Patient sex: M
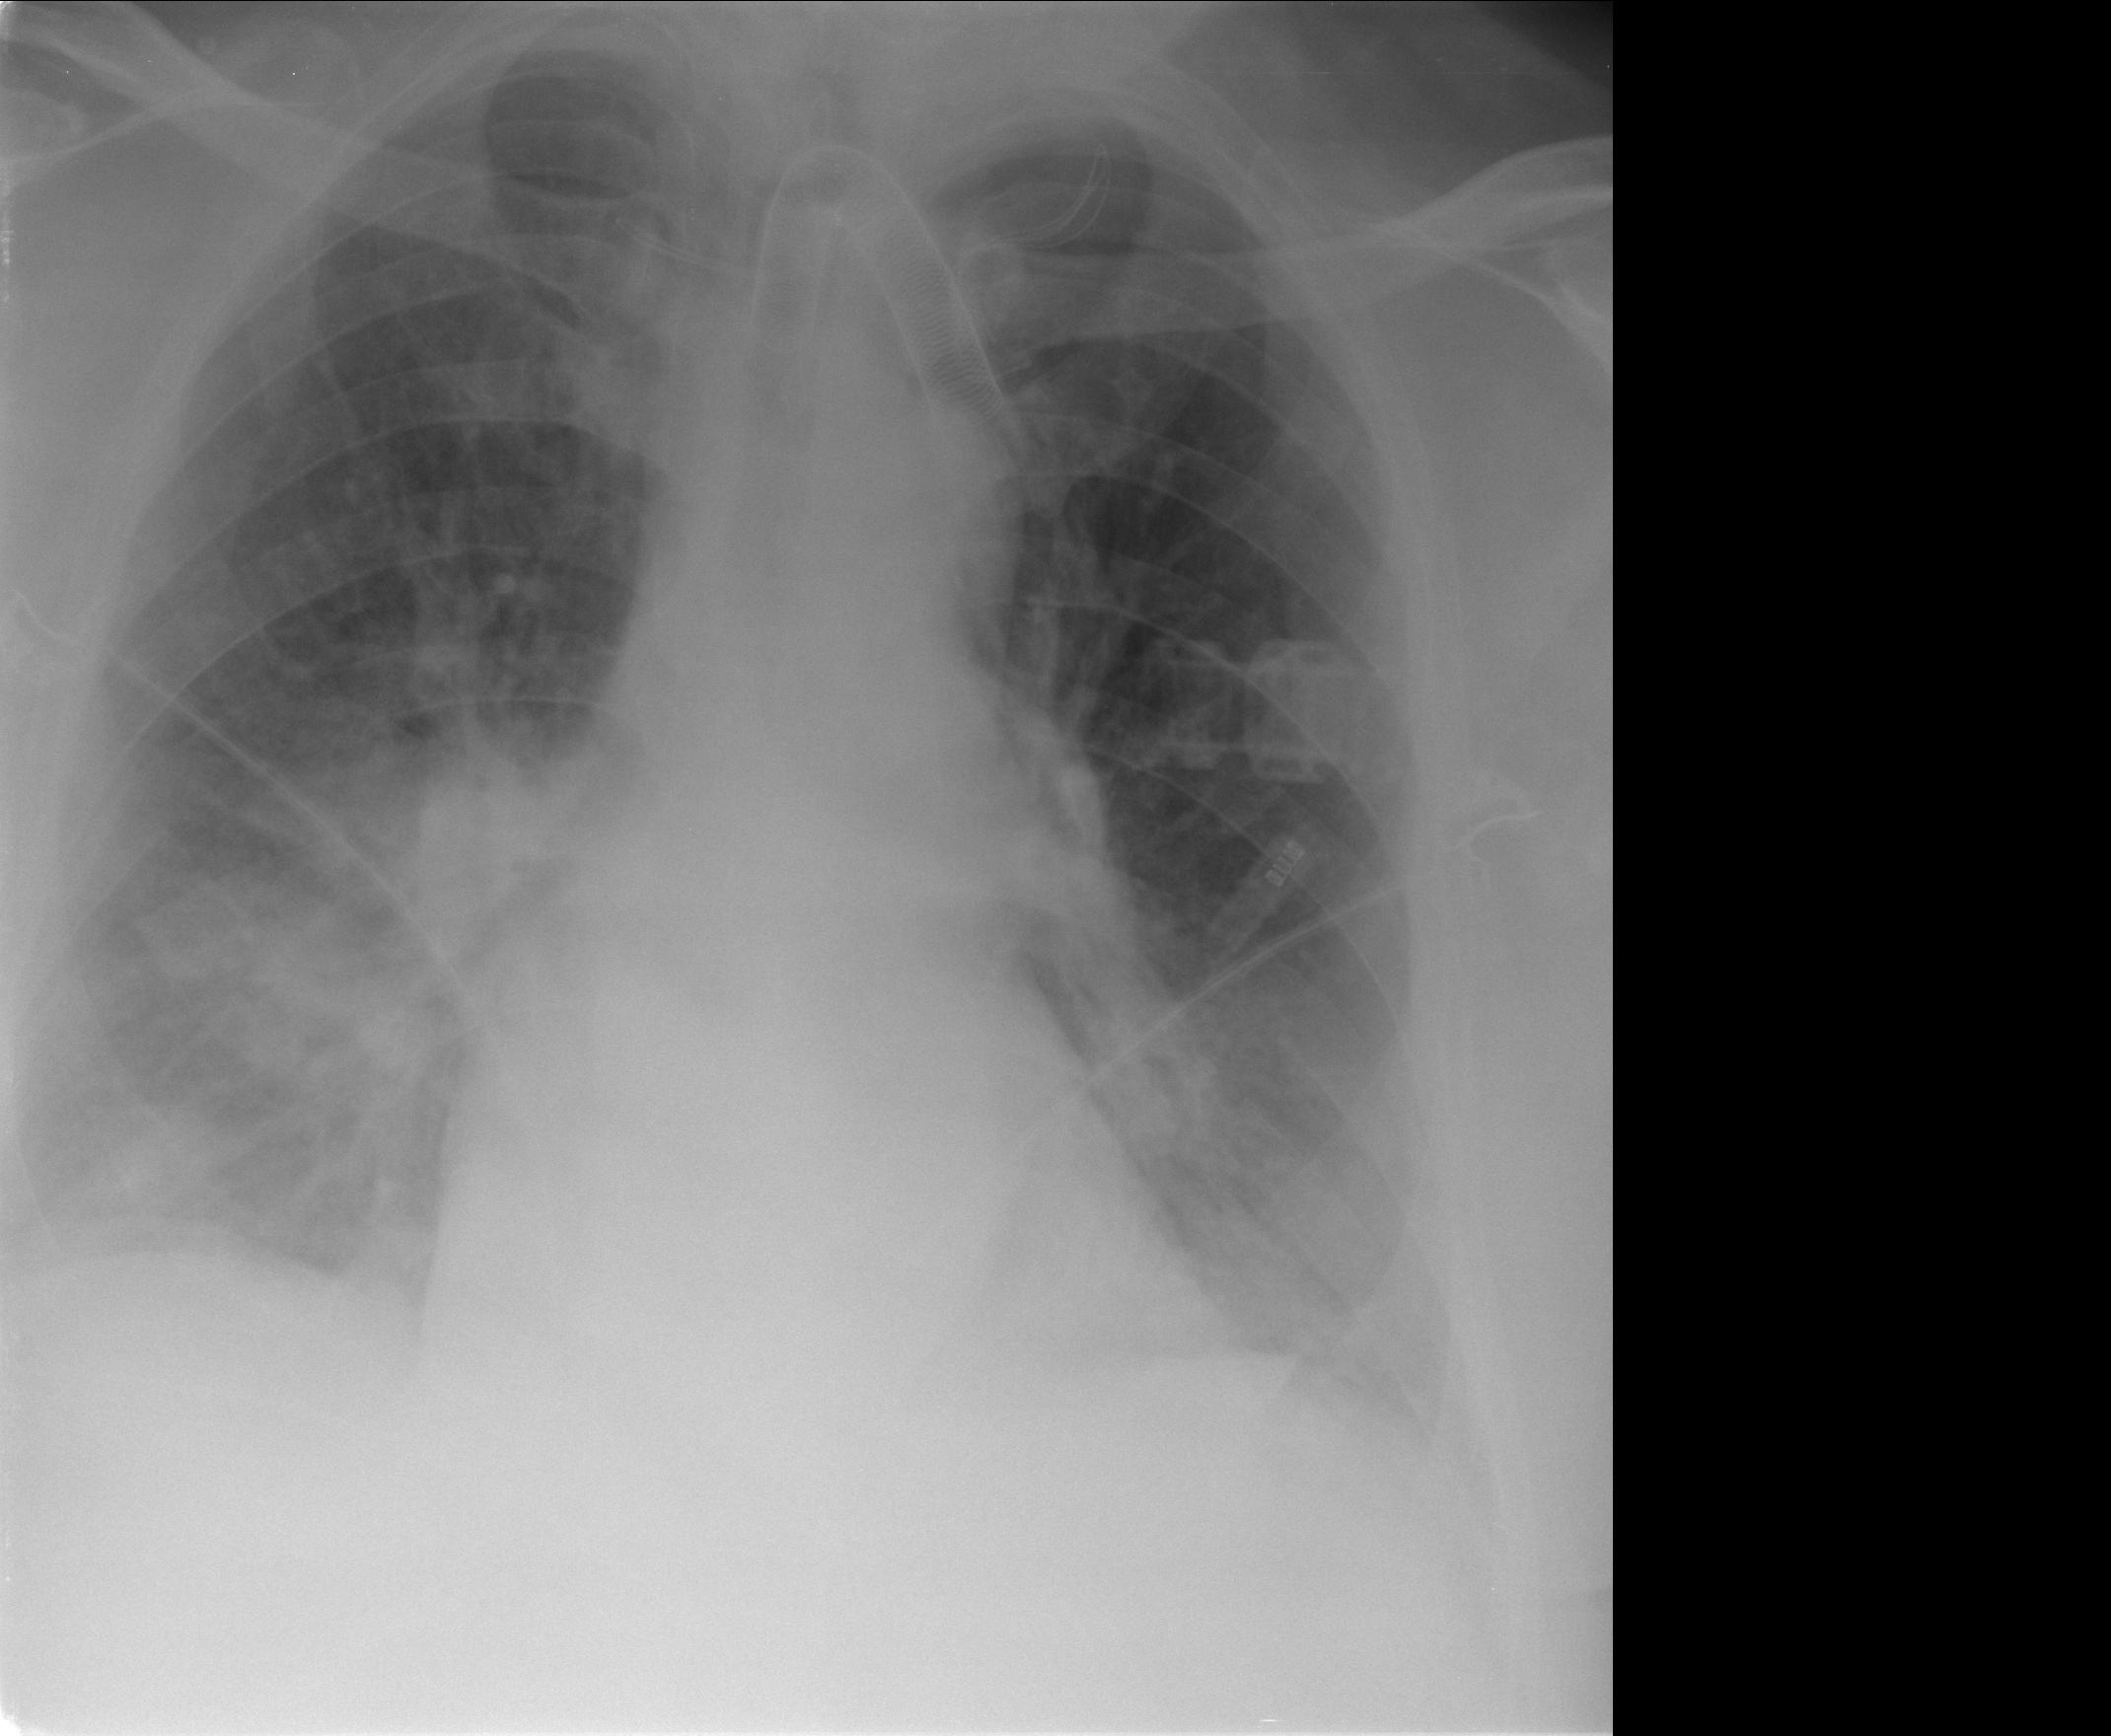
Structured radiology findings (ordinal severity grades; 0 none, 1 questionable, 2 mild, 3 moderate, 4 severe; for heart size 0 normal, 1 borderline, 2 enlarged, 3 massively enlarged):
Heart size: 0
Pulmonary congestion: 0
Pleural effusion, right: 2
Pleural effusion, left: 2
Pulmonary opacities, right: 2
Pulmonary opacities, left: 0
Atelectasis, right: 0
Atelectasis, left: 0